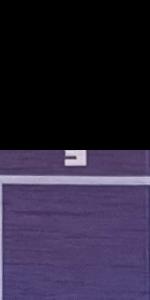
Label: Empty